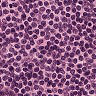
Metastatic tissue present: no